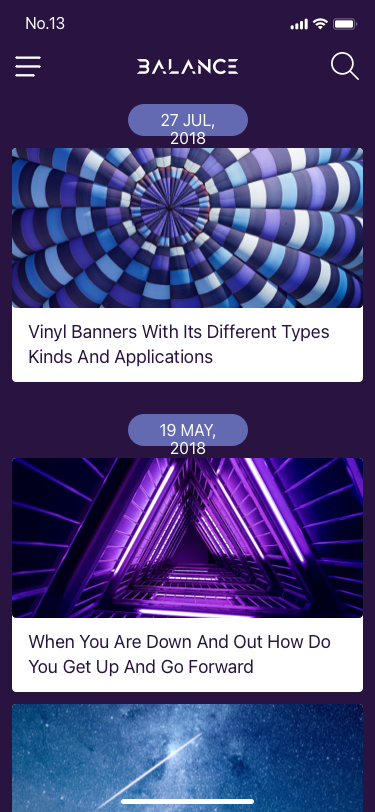
Text in this UI design:
Vinyl Banners With Its Different Types Kinds And Applications
When You Are Down And Out How Do You Get Up And Go Forward
27 Jul, 2018
19 May, 2018